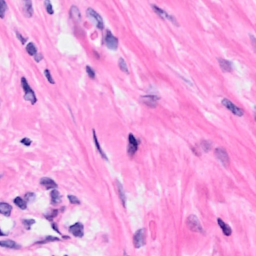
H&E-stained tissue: Breast